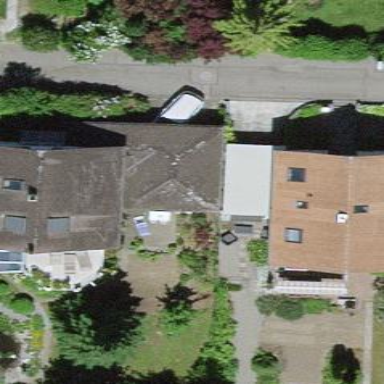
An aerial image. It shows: Residential building.